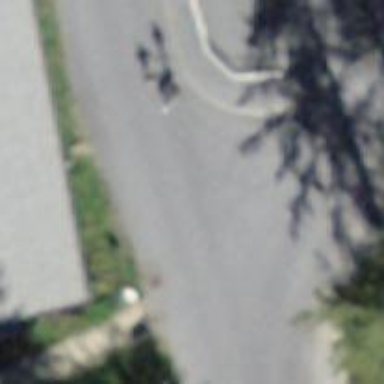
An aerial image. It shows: Residential road with asphalt surface.